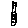
Label: line